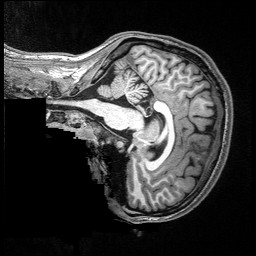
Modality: T1w
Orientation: sagittal
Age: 23
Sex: male
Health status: ill
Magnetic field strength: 3 T
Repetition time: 2.53 s
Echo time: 0.00331 s